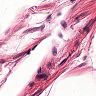
Metastatic tissue present: no